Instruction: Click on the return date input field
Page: home
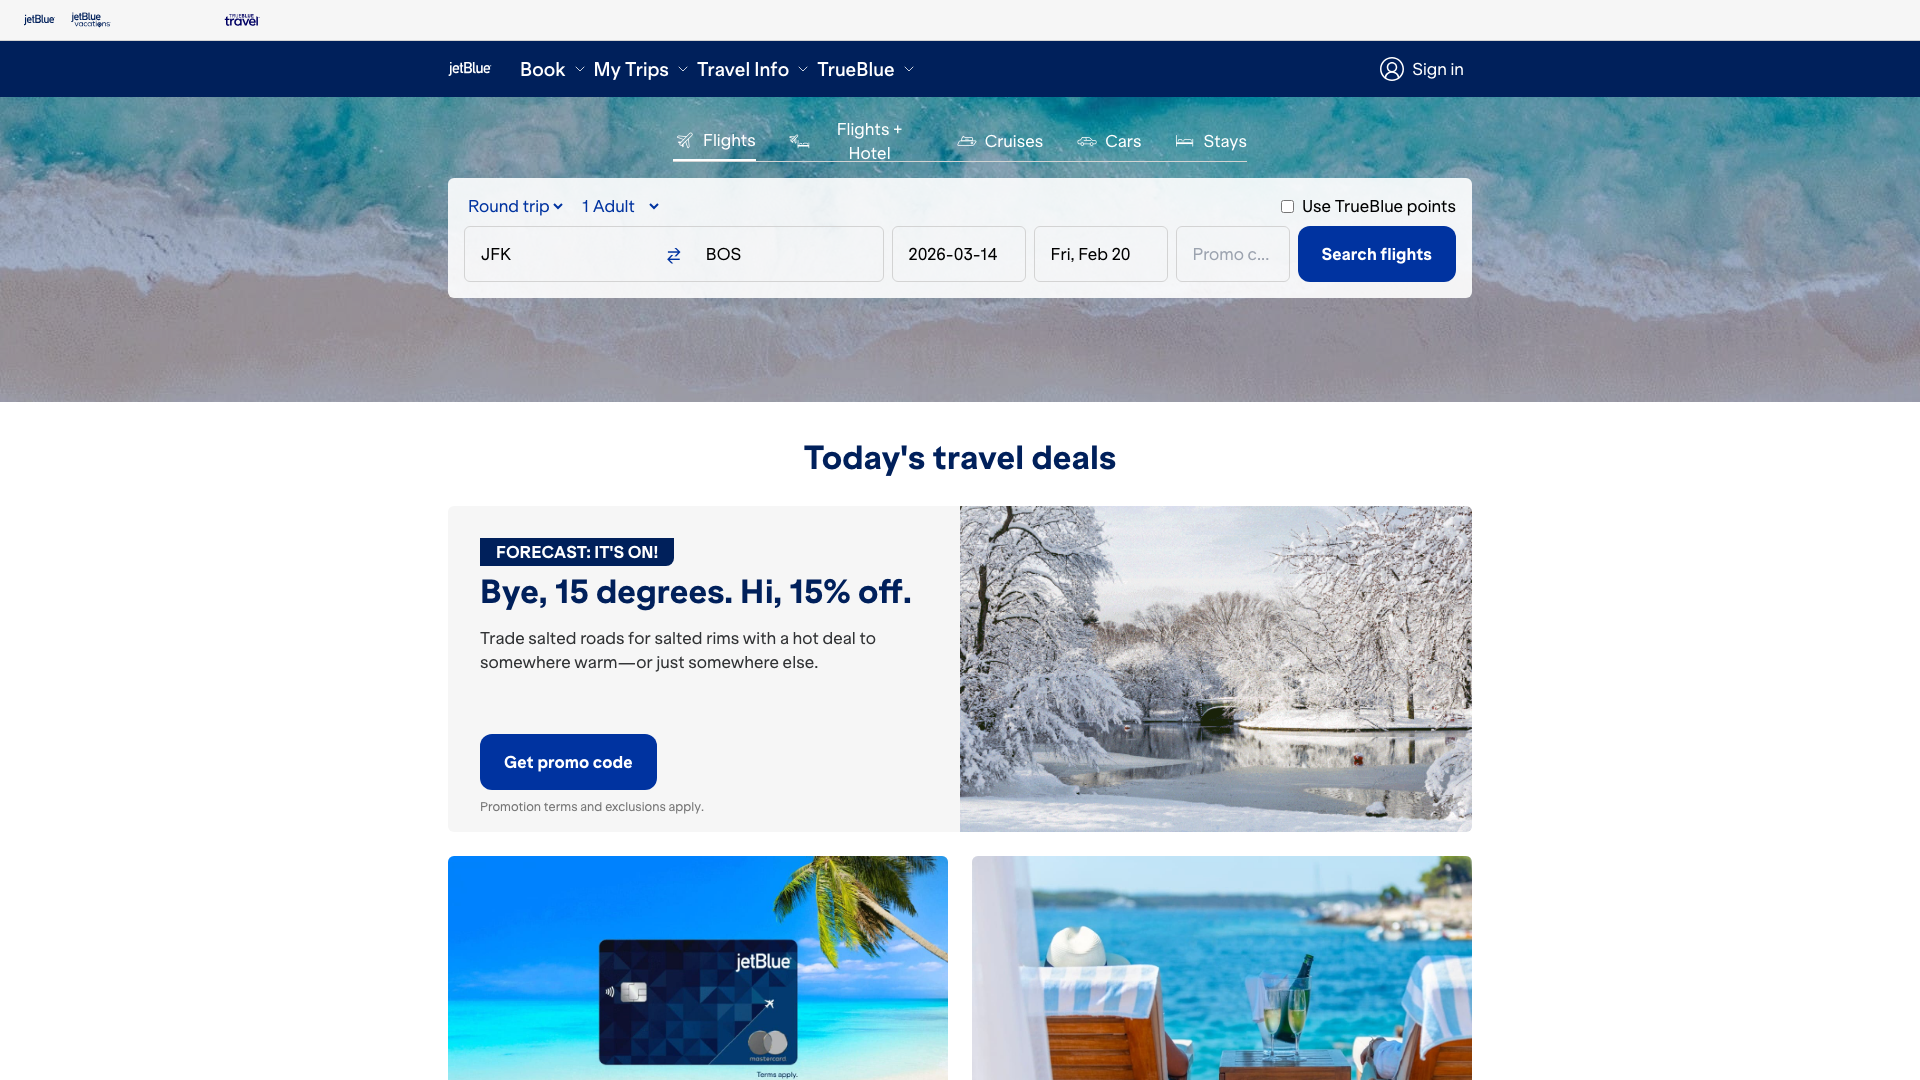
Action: click